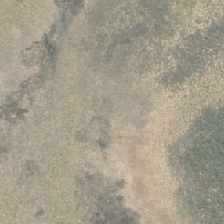
Land cover: herbaceous_freshwater_vege